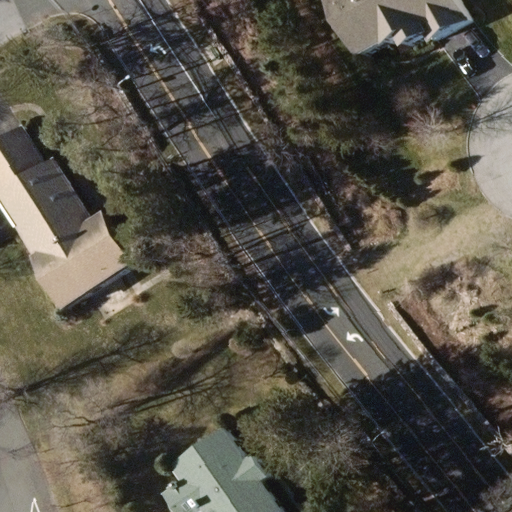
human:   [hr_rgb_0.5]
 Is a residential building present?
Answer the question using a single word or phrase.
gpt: yes

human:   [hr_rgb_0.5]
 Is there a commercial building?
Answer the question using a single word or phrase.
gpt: no

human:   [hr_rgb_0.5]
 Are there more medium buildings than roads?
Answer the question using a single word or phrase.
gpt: no

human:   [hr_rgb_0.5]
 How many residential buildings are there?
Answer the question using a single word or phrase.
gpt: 3

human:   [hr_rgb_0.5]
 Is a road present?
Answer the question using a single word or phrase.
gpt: yes

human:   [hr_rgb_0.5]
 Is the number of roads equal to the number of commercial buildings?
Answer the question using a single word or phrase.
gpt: no

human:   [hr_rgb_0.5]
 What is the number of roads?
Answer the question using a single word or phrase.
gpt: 3

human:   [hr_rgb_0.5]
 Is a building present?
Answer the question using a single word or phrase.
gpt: yes

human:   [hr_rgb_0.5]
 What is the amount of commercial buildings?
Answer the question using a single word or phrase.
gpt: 0

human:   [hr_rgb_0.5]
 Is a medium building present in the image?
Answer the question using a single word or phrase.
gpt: yes

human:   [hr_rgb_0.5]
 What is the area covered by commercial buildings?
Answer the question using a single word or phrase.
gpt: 0m2

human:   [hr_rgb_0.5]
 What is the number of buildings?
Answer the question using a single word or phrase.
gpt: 3

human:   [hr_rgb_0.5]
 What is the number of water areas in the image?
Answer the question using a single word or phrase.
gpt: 0

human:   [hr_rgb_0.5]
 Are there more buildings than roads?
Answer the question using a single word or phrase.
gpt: no

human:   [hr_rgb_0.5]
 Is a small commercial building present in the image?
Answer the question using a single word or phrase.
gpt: no

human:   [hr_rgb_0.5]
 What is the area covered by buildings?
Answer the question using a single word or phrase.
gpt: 943m2

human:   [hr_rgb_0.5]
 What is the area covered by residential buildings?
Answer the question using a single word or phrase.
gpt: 943m2

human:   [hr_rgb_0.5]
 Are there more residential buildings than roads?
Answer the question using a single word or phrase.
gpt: no

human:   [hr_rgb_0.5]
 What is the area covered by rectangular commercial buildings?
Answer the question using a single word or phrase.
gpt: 0m2

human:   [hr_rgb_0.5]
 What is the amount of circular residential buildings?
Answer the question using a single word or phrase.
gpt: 0

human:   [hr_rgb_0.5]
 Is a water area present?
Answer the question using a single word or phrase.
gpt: no

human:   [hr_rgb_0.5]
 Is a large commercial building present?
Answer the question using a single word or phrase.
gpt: no

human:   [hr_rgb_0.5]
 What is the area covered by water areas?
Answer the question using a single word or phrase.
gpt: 0m2

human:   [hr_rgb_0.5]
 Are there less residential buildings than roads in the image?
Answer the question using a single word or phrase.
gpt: no

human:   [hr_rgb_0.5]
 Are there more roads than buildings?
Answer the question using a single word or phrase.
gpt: no

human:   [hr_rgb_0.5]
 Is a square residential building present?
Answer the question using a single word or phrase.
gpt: no

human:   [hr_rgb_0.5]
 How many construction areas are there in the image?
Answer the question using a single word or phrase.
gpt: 0

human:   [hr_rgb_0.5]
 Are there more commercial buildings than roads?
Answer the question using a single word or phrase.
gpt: no

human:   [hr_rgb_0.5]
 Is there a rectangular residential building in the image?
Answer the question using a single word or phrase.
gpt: yes

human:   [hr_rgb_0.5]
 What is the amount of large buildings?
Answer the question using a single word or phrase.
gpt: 1

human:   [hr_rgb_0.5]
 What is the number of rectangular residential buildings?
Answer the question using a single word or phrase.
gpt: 1

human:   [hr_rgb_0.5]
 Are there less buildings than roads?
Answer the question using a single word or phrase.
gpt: no

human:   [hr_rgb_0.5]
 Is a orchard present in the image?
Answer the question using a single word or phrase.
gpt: no

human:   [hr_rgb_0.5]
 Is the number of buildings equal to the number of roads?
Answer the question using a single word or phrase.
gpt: yes

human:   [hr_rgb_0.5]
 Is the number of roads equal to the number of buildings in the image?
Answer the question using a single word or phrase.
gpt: yes

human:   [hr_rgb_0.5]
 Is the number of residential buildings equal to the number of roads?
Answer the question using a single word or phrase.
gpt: yes

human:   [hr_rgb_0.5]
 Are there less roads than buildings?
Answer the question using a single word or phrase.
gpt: no

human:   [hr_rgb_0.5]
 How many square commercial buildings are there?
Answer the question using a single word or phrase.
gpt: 0

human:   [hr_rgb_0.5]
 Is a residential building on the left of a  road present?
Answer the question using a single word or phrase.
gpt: yes

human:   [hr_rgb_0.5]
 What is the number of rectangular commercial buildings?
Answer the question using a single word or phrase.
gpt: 0

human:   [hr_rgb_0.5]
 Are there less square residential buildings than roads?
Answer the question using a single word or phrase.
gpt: yes

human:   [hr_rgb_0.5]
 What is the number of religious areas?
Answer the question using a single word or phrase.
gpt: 0

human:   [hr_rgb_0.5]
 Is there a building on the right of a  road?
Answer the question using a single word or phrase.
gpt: yes

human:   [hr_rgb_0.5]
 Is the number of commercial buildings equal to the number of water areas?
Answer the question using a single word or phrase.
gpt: yes

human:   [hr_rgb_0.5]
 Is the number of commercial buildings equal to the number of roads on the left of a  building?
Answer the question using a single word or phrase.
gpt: no

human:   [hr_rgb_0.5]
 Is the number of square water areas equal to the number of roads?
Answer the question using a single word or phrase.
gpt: no

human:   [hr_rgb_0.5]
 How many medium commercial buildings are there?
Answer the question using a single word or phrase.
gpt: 0

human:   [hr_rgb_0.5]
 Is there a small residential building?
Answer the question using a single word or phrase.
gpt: no

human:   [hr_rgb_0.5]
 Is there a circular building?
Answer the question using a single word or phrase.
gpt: no

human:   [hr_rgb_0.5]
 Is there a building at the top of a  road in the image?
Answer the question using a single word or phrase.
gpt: yes

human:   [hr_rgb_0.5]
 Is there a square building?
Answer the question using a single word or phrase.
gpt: no

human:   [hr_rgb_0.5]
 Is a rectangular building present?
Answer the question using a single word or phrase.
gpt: yes

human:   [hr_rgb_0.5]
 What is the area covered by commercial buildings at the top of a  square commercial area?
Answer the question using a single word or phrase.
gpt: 0m2

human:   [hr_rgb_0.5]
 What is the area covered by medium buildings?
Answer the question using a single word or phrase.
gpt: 421m2

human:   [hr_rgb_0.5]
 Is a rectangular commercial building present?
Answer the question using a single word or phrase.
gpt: no

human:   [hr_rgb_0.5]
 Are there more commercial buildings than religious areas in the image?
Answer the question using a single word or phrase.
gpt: no

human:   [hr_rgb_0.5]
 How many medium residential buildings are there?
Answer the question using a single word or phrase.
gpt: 2

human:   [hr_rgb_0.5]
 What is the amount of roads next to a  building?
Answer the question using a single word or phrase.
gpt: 3

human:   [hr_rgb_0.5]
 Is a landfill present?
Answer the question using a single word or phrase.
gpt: no

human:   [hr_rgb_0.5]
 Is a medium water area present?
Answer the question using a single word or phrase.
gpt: no

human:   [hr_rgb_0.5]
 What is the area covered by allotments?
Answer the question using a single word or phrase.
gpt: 0m2

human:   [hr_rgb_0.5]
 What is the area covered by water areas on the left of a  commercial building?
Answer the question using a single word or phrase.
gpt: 0m2

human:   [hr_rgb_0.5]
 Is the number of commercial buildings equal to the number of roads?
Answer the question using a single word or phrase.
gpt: no

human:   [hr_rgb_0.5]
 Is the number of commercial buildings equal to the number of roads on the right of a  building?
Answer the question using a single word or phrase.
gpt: no